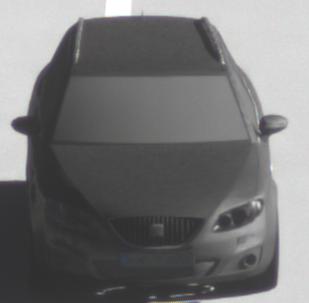
Make: SEAT
Model: Exeo ST 1.6
Detailed model: Exeo (3R) ST
Model produced from: 2010/05
Model produced until: 2010/08
Doors: 5
Color: gray
Road condition: dry road
Daytime: morning or afternoon
Contrast: high contrast